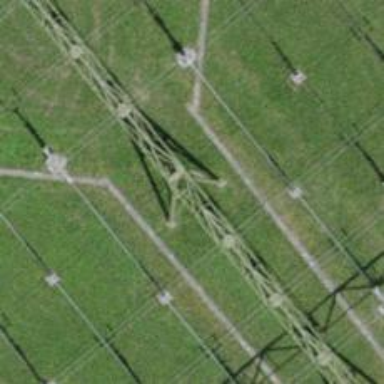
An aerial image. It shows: Insulator used in power equipment.